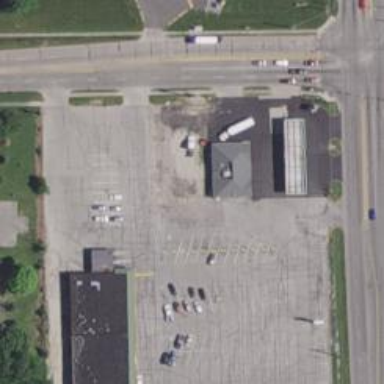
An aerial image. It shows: Convenience shop.